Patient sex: M
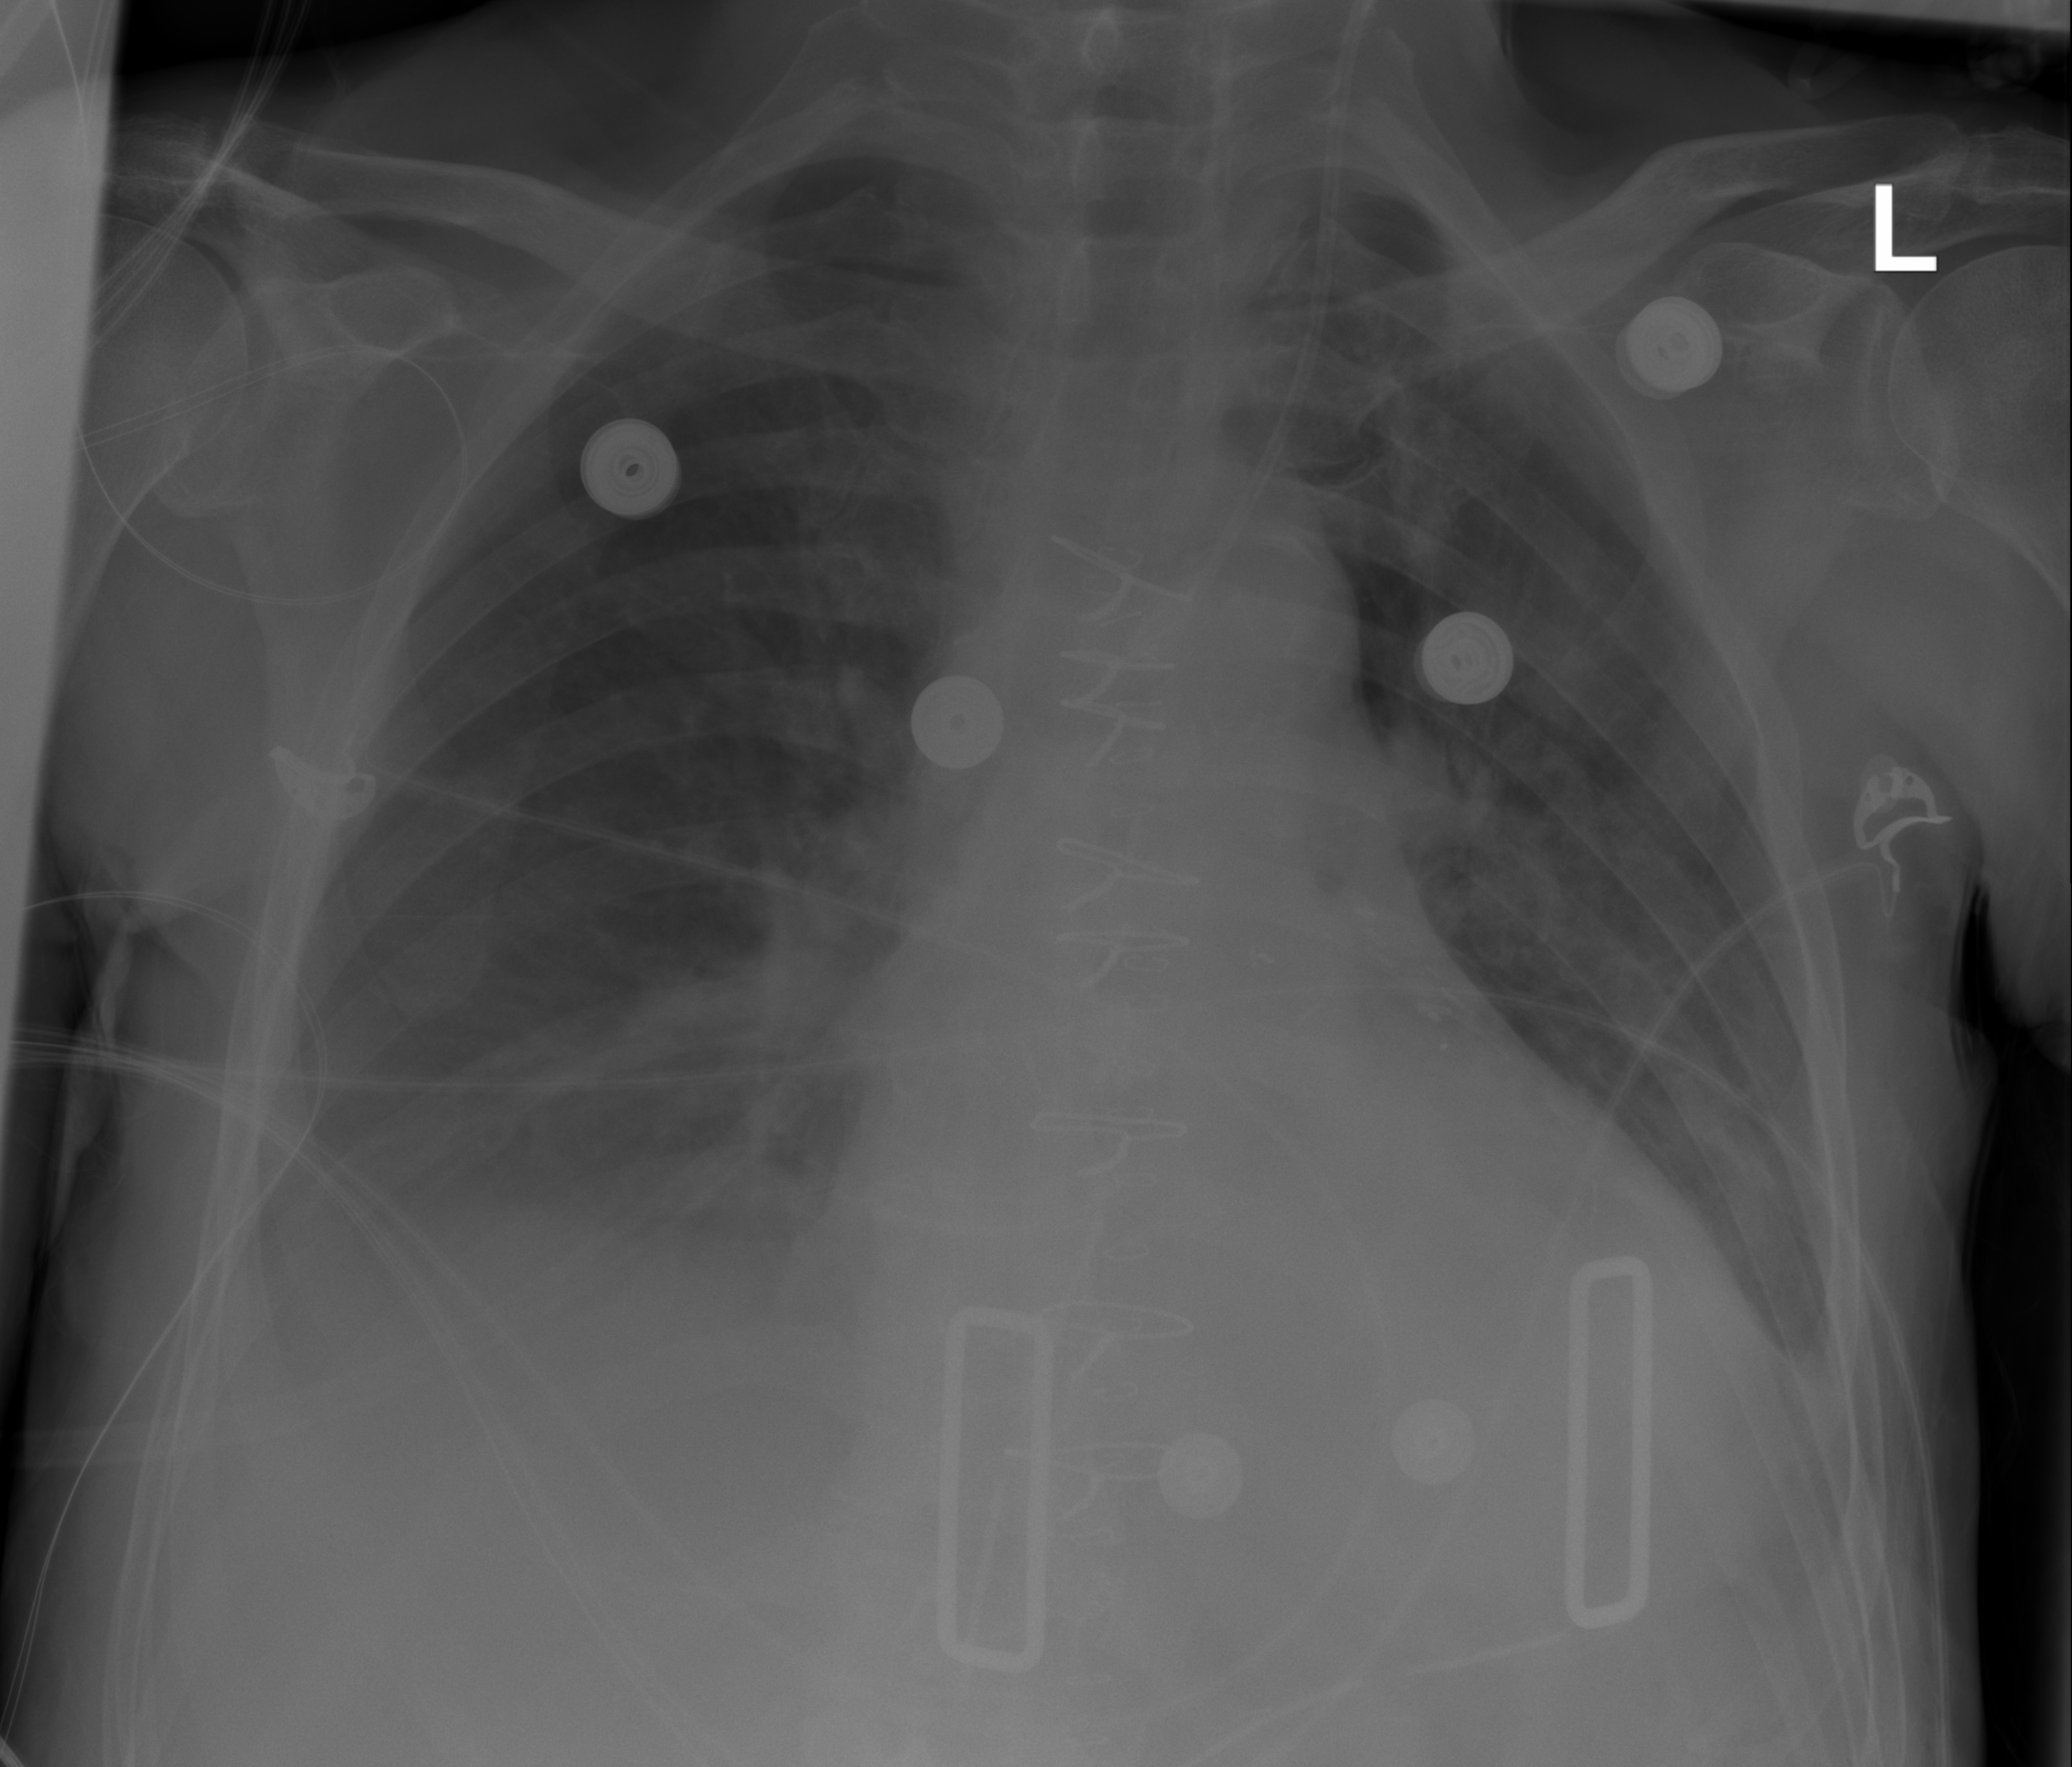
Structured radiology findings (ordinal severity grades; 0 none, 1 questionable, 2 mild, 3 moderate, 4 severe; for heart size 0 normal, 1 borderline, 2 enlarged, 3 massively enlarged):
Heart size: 1
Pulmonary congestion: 2
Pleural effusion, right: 2
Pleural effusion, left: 0
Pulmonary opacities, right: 2
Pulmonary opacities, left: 2
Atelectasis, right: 2
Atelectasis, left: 2